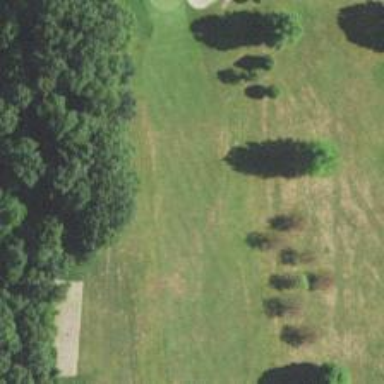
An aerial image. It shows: View of golf hole.